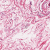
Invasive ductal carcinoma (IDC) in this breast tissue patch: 0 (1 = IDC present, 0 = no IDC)